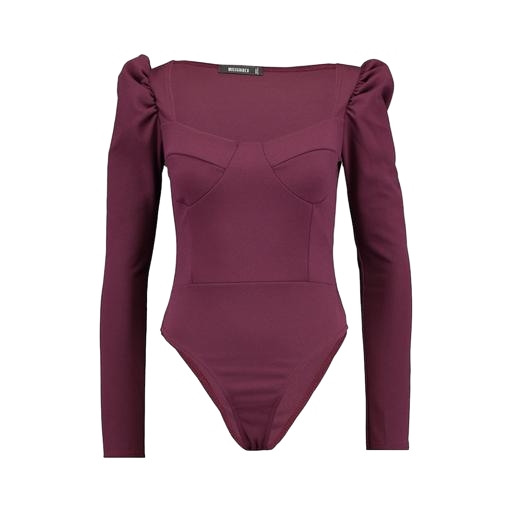
scoop neckline tailoring, long-sleeve top, purple long-sleeve top, white background